Question: I am currently a novice in R (I have the basics, that's all), and I have a small issue in a data frame :

What I want to do here is :
- -
I guess this could by achieved with a for loop, but after trying I can say that I am not used to it.
Thanks for your answers,
Remi
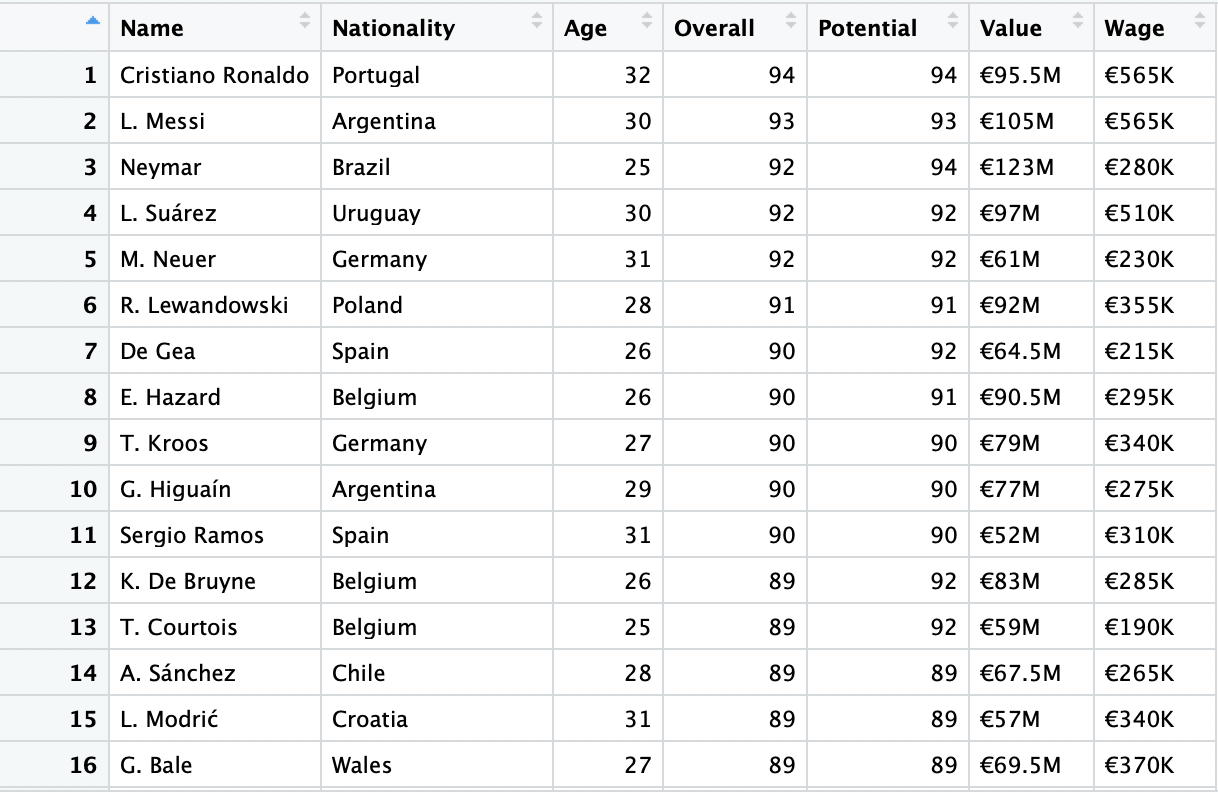
Answer: A solution similar to this is probably more comprehensive:
'''
parseBigNumbers <- function(vec) {
vec <- gsub("K", "e+3", vec)
vec <- gsub("M", "e+6", vec)
as.numeric(substr(vec, 2, nchar(vec)))
}
df$Wage <- parseBigNumbers(df$Wage)
df$Value <- parseBigNumbers(df$Value)
'''